Field crop: maize
Growth stage: 1
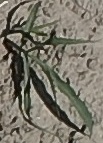
Species: sorghum